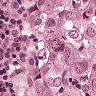
Metastatic tissue present: yes